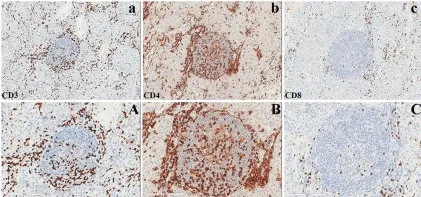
Analysis of the microenvironment in dysgerminoma.
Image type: pathology (immunostaining)